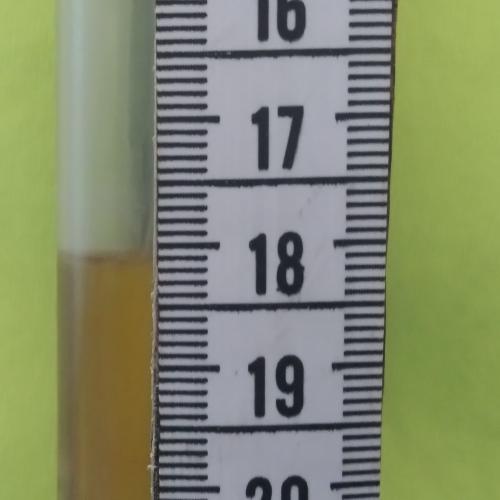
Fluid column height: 18.1 cm